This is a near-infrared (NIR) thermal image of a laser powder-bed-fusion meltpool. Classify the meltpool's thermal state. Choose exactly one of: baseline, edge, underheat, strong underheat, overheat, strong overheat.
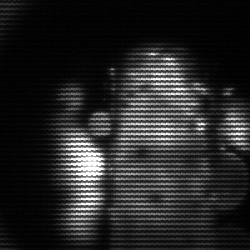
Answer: strong underheat